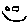
Label: smiley face